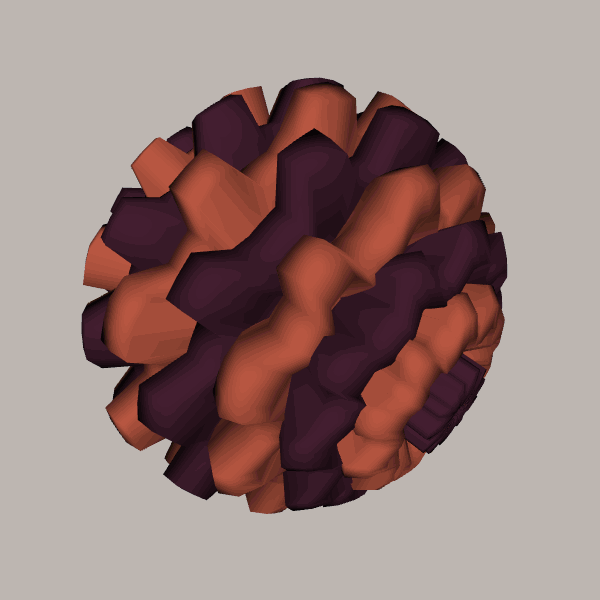
Background: light